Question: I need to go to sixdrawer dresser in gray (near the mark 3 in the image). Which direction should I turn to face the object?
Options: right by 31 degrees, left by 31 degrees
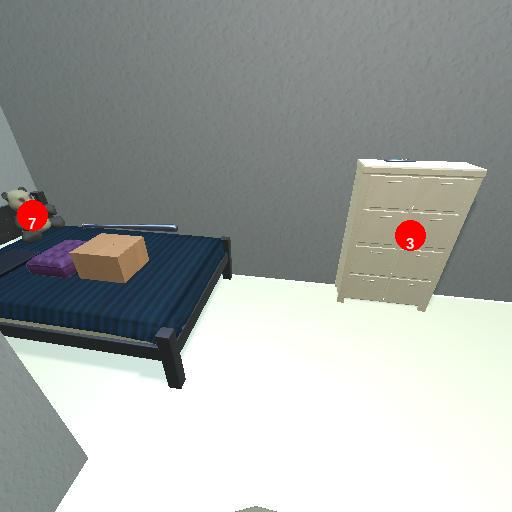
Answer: right by 31 degrees